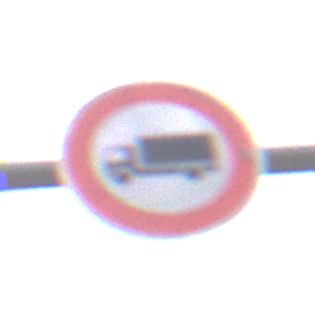
Verkehrszeichen: VerbotFuerKraftfahrzeugeUeberDreiKommaFuenfTonnen
Umgebung: Outdoor, Nature
Tageszeit: MorningAfternoon
Wetter: Overcast
Licht: Natural
Jahreszeit: NotSpecified
Kontrast: LowContrast